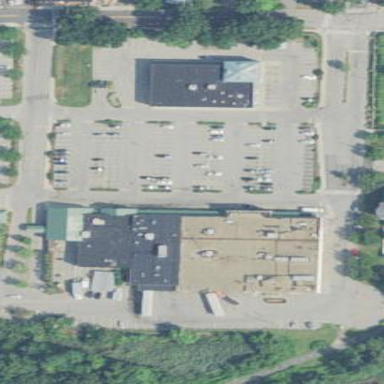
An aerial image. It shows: Retail area.